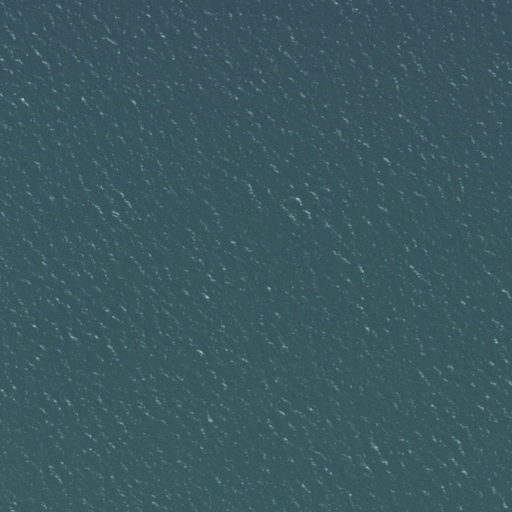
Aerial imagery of bar in Massachusetts named Rodgers Shoal containing only open water